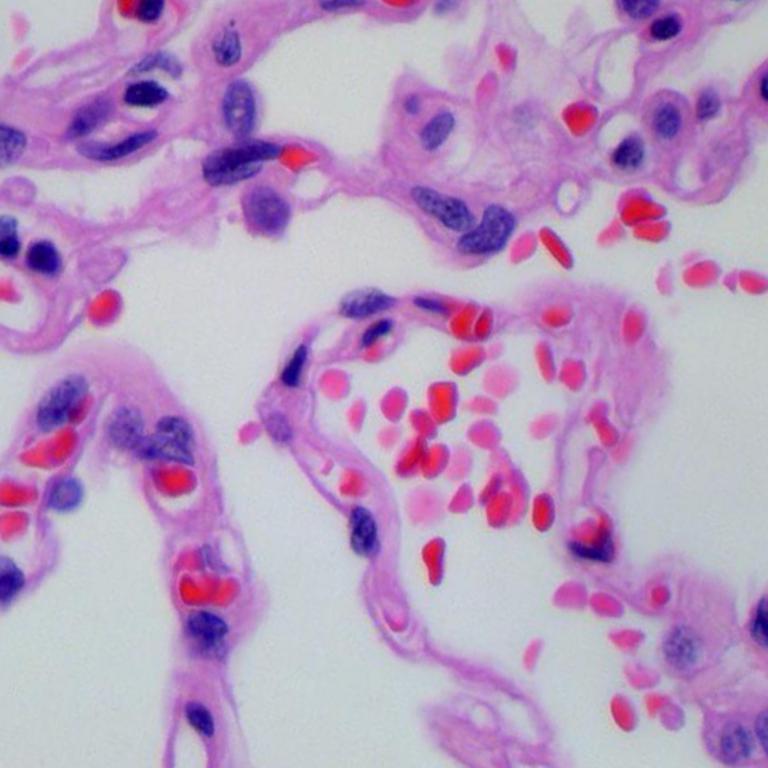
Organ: lung
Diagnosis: benign